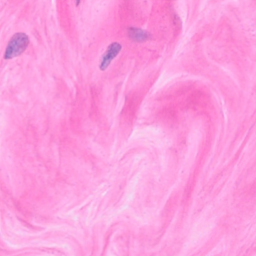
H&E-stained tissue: Breast